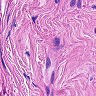
Metastatic tissue present: no